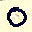
Label: 0